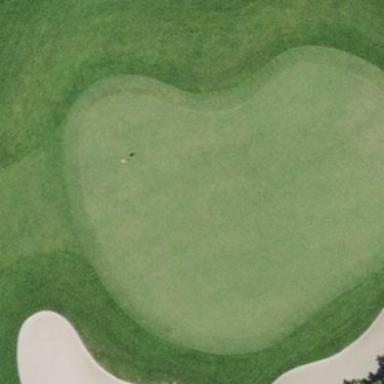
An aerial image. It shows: Golf green.